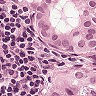
Metastatic tissue present: yes